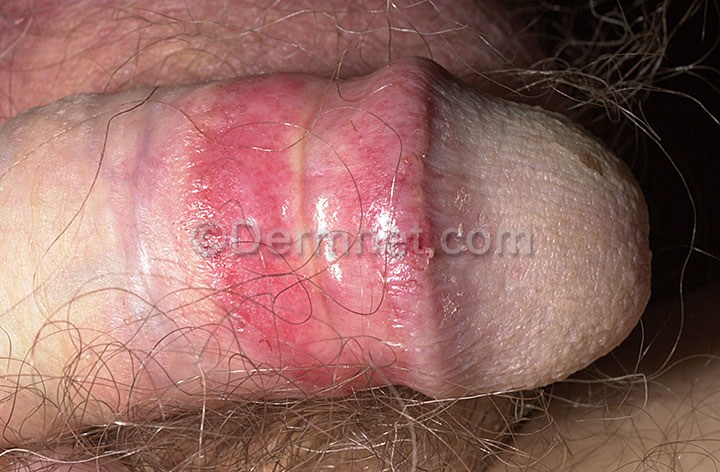
Disease: Tinea Ringworm Candidiasis and other Fungal Infections